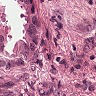
Metastatic tissue present: yes